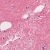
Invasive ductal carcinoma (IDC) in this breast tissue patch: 0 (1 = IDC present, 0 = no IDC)